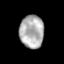
Tissue: prostate
Cell type: Myeloid cells
Senescence score: 0.3488
Nuclear area (px): 779
Mean DAPI intensity: 174.711